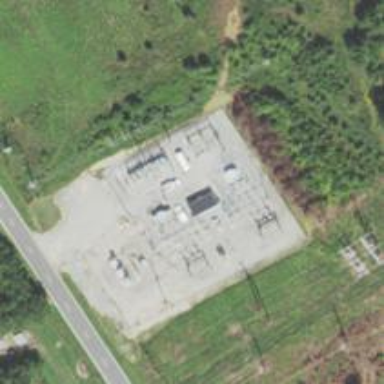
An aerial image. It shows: Switch for power supply.